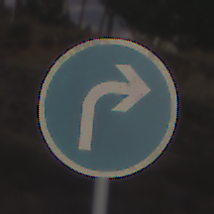
Verkehrszeichen: VorgeschriebeneFahrtrichtungRechts
Umgebung: Outdoor, Suburban
Tageszeit: SunriseSunset
Wetter: PartlyCloudy
Licht: Natural
Jahreszeit: NotSpecified
Kontrast: LowContrast